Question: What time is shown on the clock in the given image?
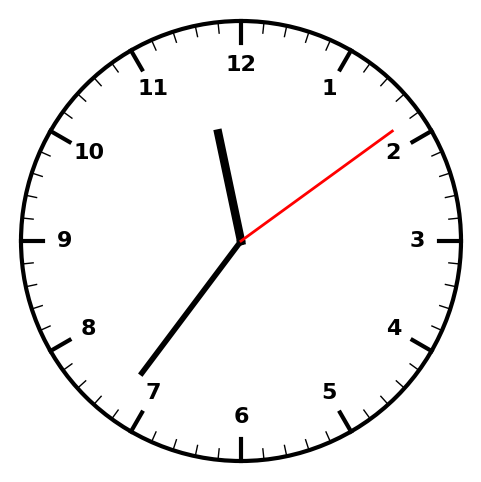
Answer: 11:36:09